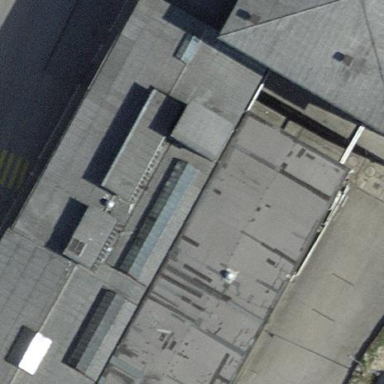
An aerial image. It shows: Industrial building.